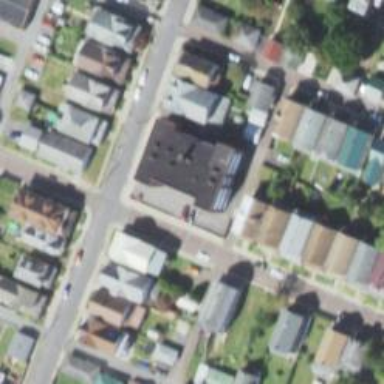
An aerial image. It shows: Alleyway designated as service road.